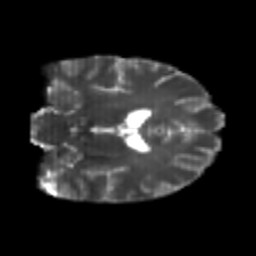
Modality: T2w
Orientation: coronal
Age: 26
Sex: male
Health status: healthy
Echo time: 0.074 s